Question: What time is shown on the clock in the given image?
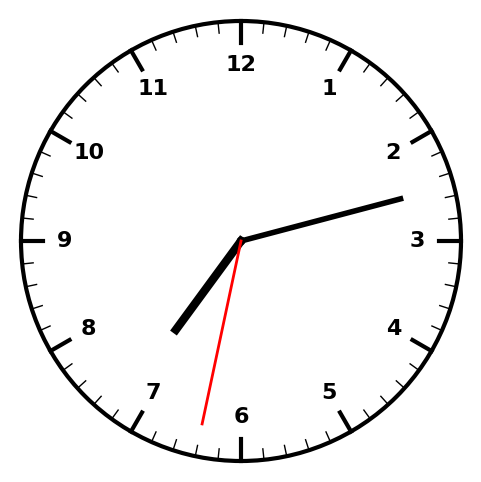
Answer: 07:12:32